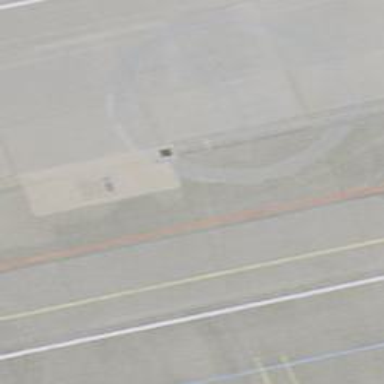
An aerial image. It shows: Airport parking position.